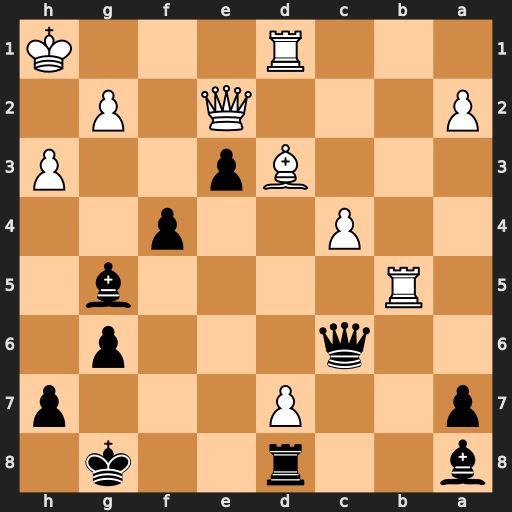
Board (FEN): b2r2k1/p2P3p/2q3p1/1R4b1/2P2p2/3Bp2P/P3Q1P1/3R3K
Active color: b
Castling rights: -
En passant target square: -
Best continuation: f3 gxf3 Qxf3+ Qxf3 Bxf3+ Kg1 Bxd1 Rxg5 Rxd7